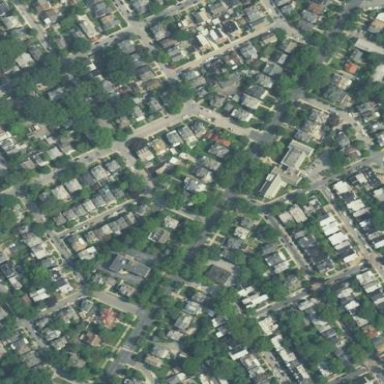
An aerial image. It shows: Charming neighbourhood.